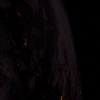
Label: space